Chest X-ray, PA view. Patient: 36 years old, sex M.
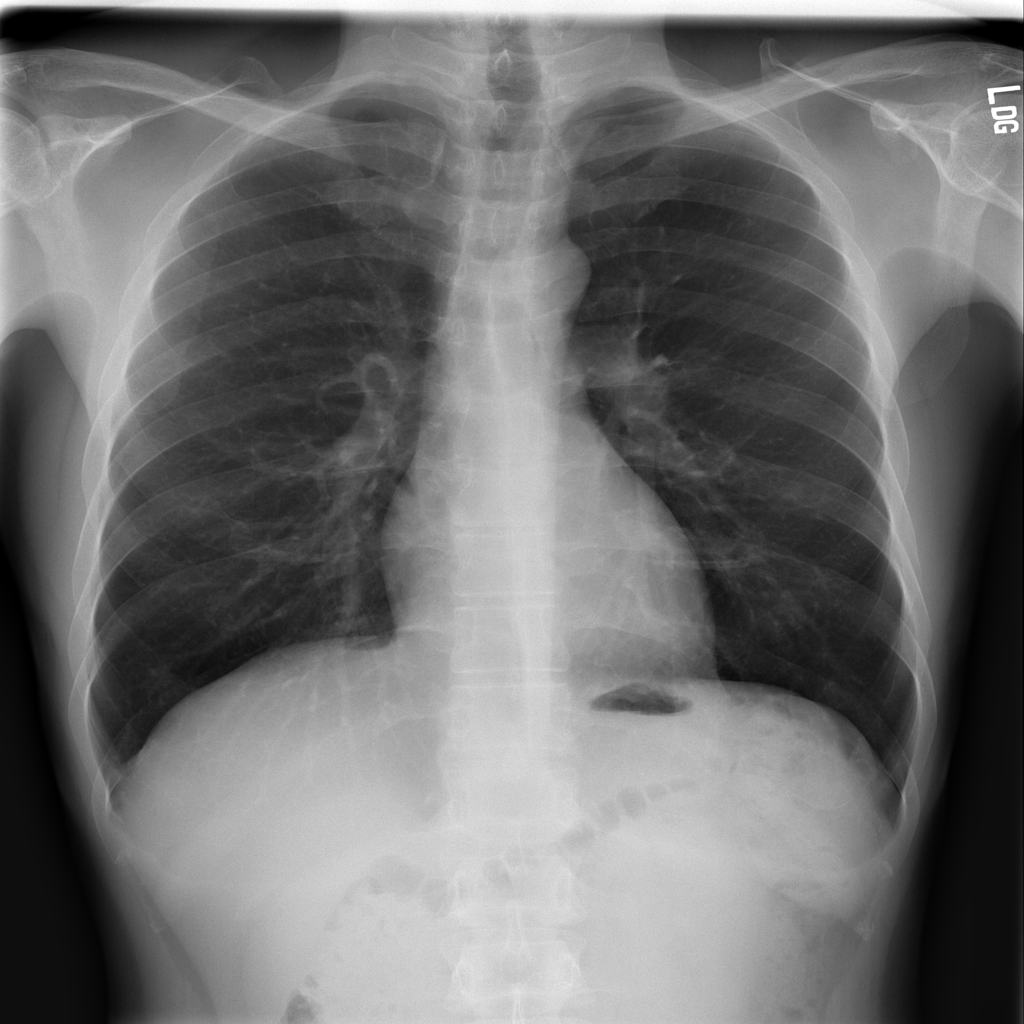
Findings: No Finding